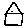
Label: house